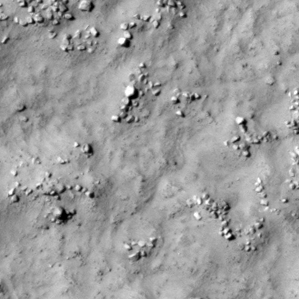
Label: non_frost